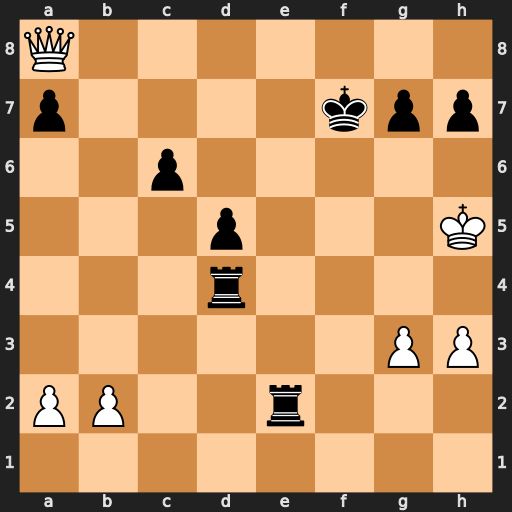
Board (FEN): Q7/p4kpp/2p5/3p3K/3r4/6PP/PP2r3/8
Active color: w
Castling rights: -
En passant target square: -
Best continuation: Qxa7+ Ke6 Qxd4 Re5+ Kg4